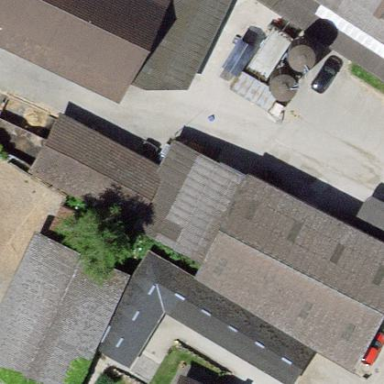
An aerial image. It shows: Stable building.